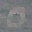
Label: 0